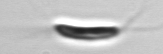
Label: Chrysochromulina